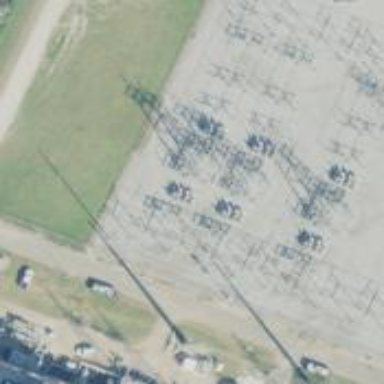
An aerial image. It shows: Switch for power supply.